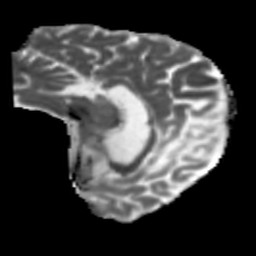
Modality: MD
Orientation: sagittal
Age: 49
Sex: male
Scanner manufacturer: siemens
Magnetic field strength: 3 T
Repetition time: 5.47 s
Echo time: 0.0854 s